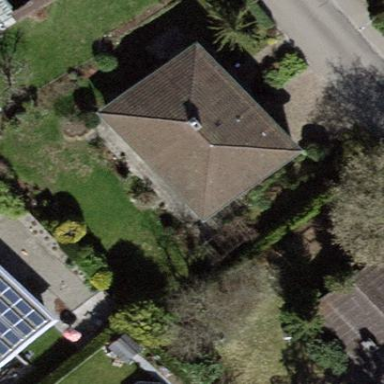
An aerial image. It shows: Building with hipped roof.